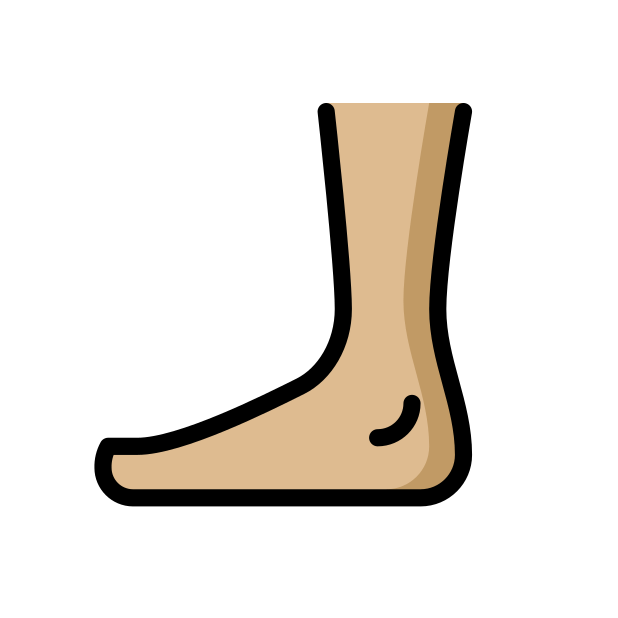
foot: medium-light skin tone